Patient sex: M
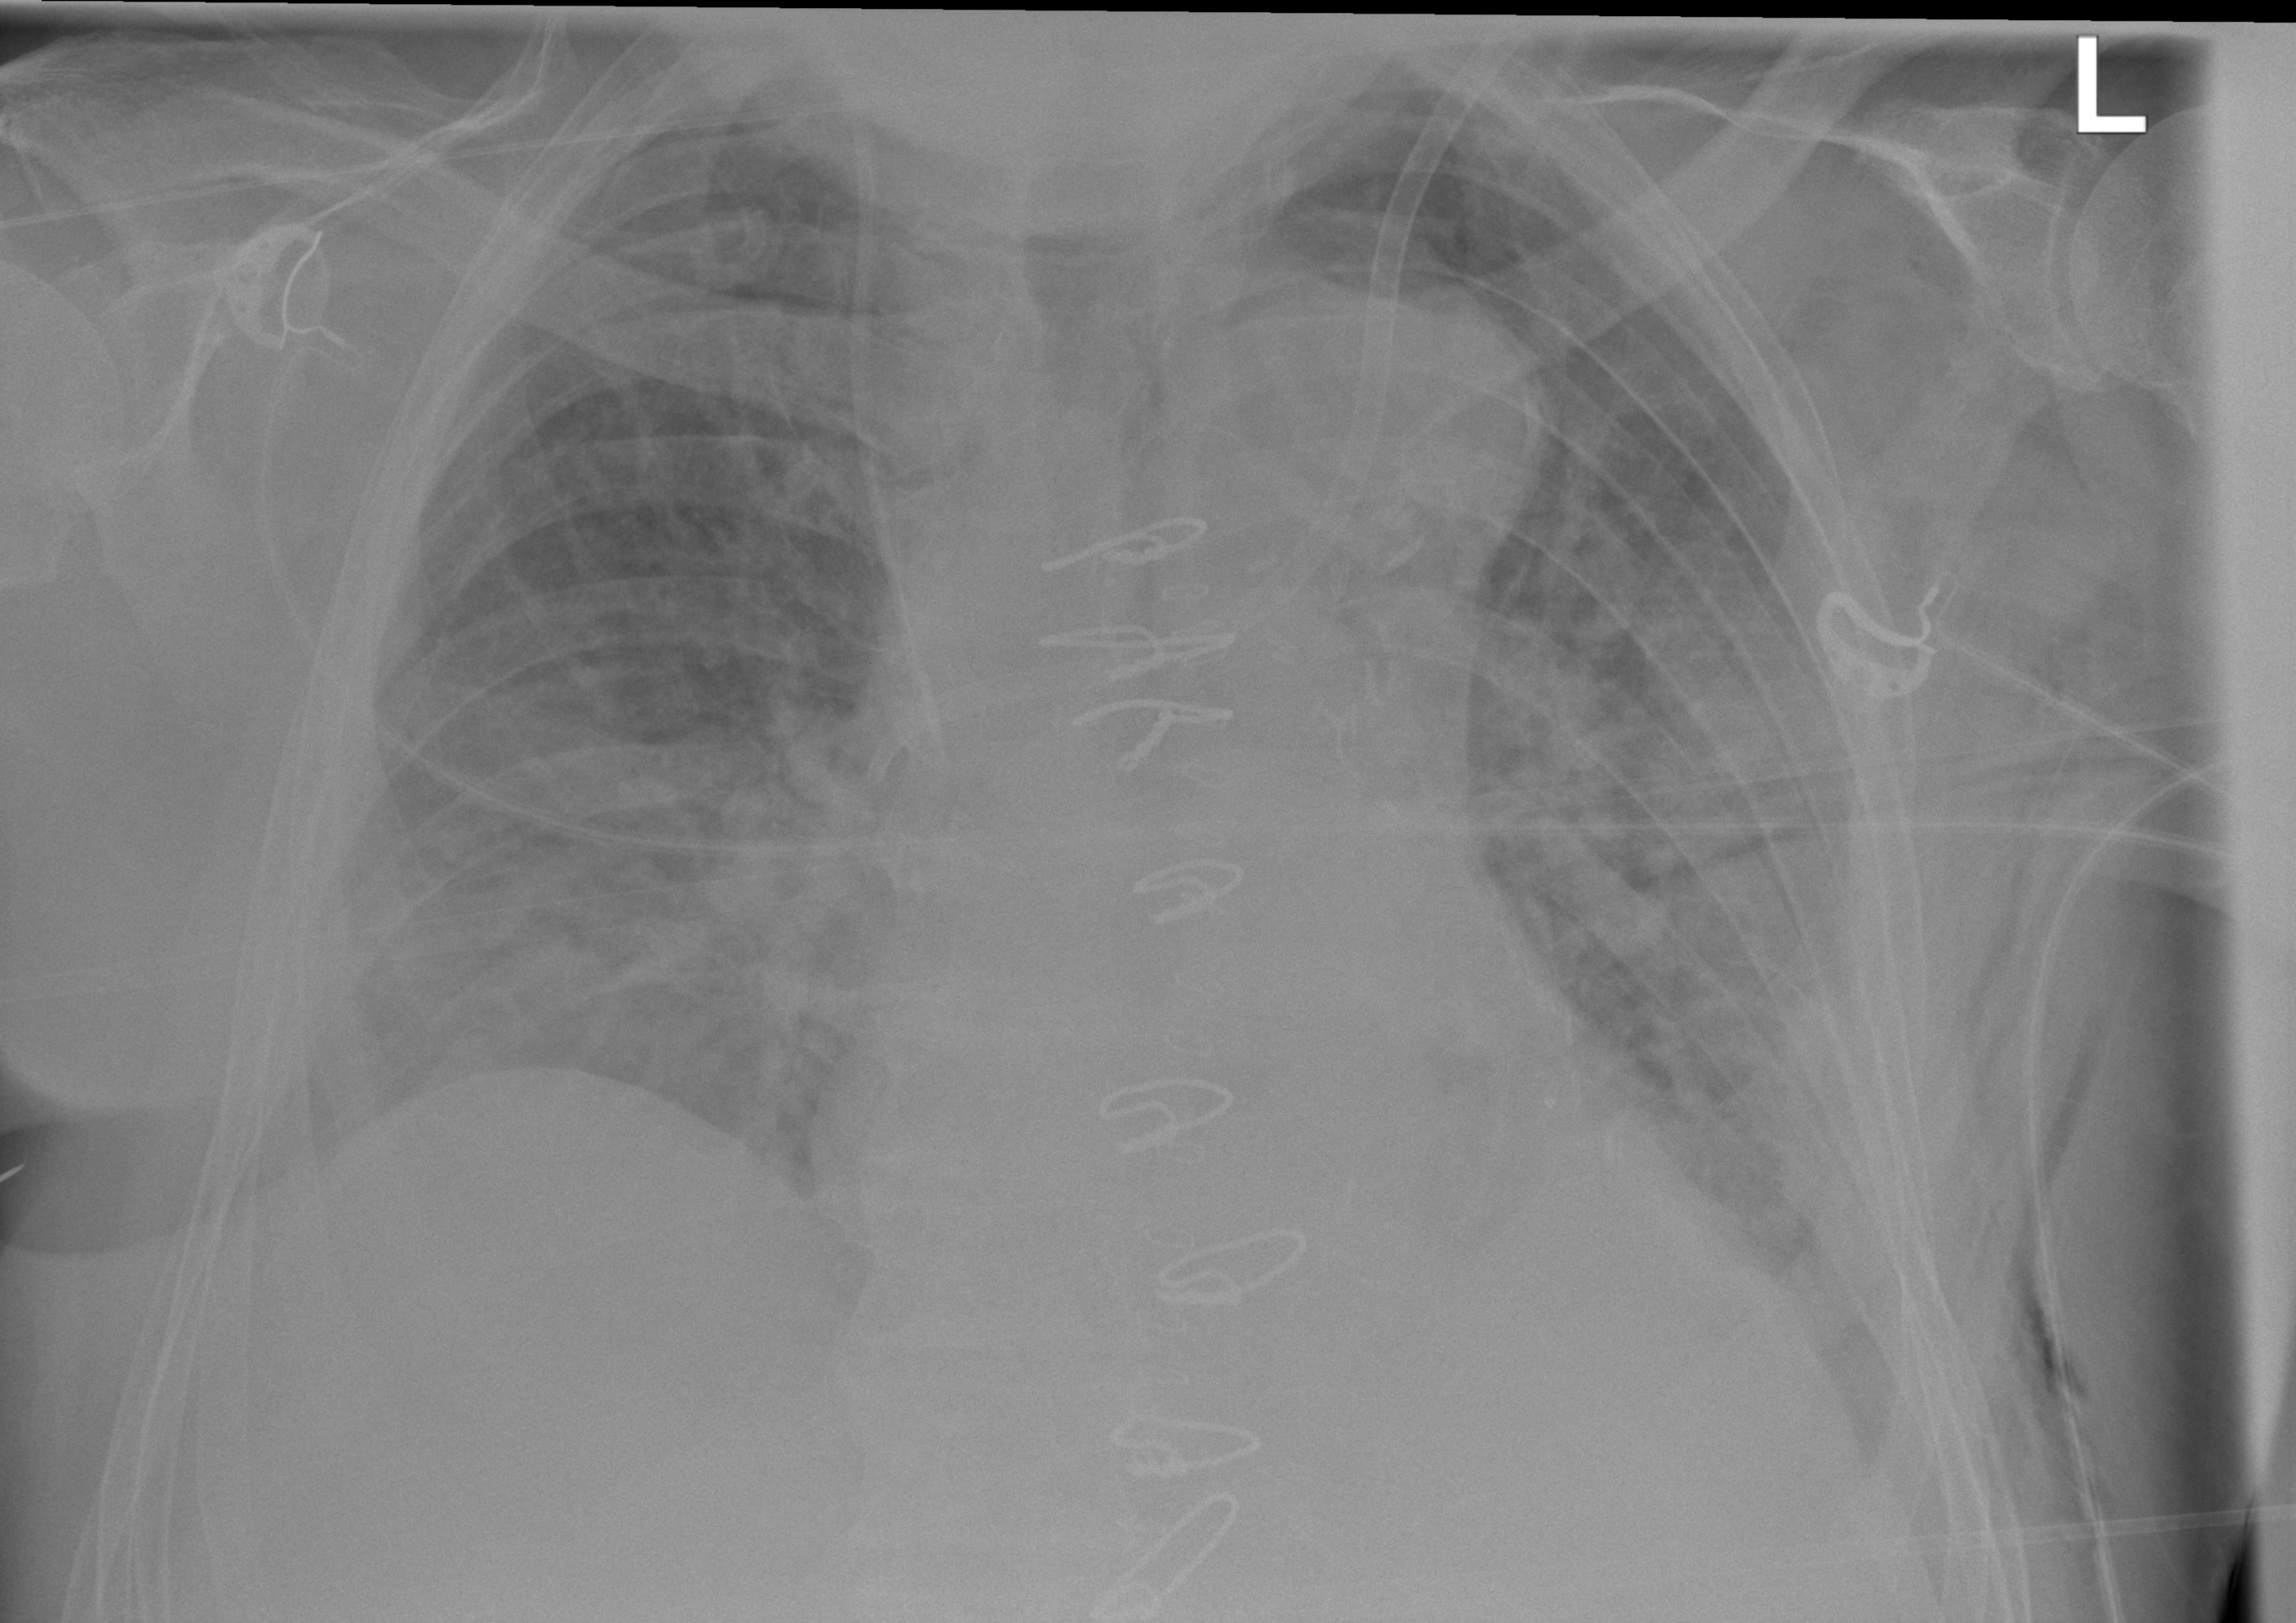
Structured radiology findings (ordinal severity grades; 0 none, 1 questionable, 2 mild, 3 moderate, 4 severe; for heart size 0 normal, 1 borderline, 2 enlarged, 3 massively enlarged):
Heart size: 0
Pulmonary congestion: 2
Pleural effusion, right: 0
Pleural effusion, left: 0
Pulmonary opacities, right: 2
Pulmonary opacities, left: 2
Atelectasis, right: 2
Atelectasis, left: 2